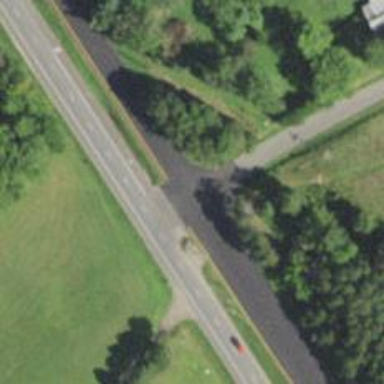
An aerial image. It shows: Tertiary road.